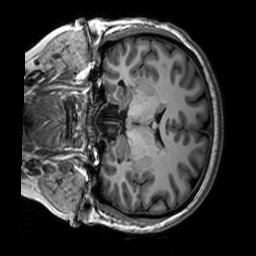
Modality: T1w
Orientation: coronal
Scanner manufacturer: siemens
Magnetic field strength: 3 T
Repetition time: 2.3 s
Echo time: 0.00302 s